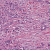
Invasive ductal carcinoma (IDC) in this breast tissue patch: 1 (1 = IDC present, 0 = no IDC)